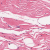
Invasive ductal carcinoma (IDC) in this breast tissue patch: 0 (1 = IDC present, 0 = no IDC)